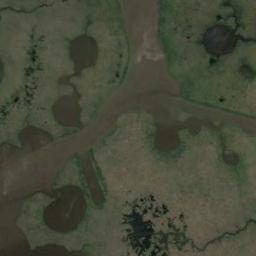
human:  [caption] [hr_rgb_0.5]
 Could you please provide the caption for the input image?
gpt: The wetland consists of bare land, Green plants and water .

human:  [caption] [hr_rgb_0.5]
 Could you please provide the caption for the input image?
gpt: Many waters of different sizes and shapes are surrounded by wetlands .

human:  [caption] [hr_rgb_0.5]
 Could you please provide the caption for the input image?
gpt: This wetland is light green overall with some green plants in the middle .

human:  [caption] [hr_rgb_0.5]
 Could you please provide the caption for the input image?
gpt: There are a few brown bare lands in the river in a wetland with sparse green plants on the bare lands .

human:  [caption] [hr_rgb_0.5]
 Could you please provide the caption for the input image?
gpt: There are many green areas and some water areas on the wetland .